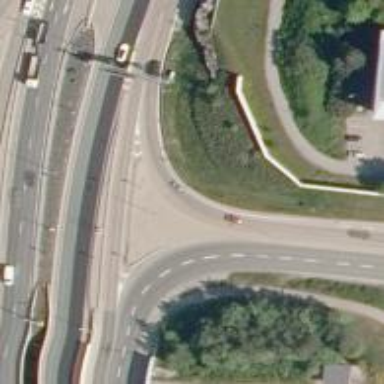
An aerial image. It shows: Asphalt trunk link road.